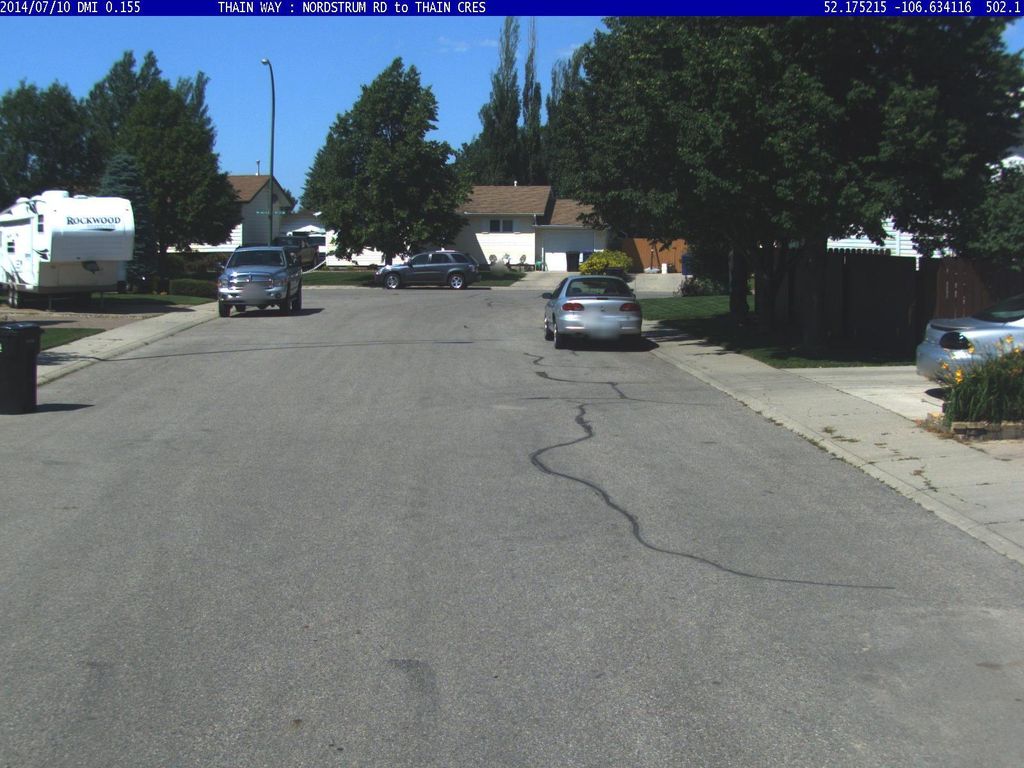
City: saskatoon